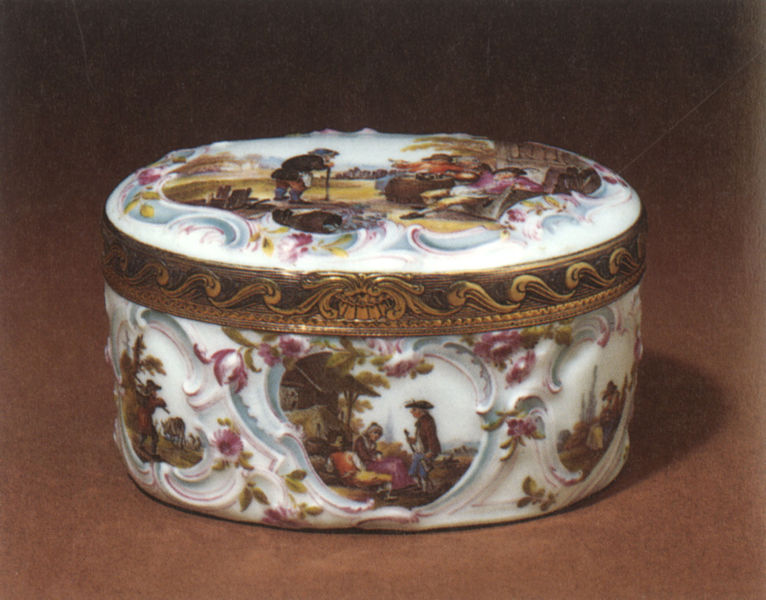
Titel: Tabatiere mit bäuerlichen Szenen (Ternier-Szenen)
Institution: Privatbesitz
Schlagwörter: baum, mann, weiß, grün, menschen, blumen, braun, frau, hut, blüten, haus, wiese, ornament, barock, mensch, gold, paar, person, rosa, bauern, rund, stock, keramik, violett, figuren, verzierung, bemalt, truhe, deckel, dose, porzellan, kiste, schnörkel, schatulle, kitsch, porzelan, hirte, box, rocaille, sttock, schnörkelig